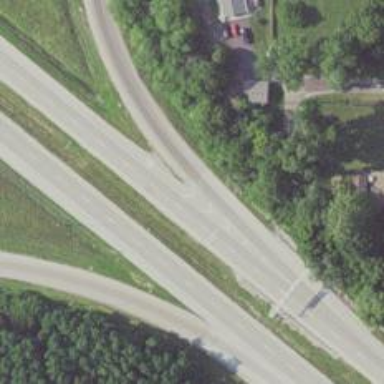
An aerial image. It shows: Road marking featuring gore chevron.